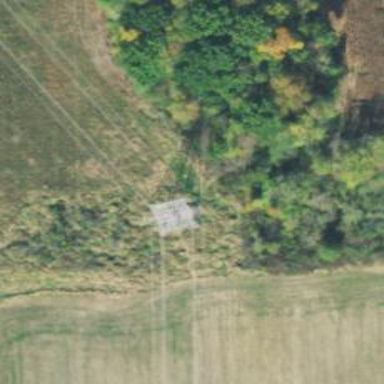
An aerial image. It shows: Lattice structure tower used for power transmission.